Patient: sex F, age 73
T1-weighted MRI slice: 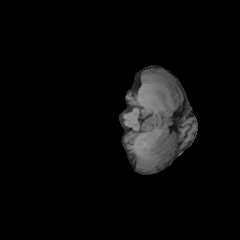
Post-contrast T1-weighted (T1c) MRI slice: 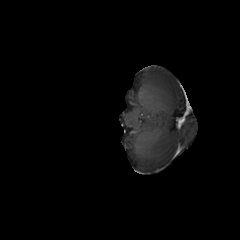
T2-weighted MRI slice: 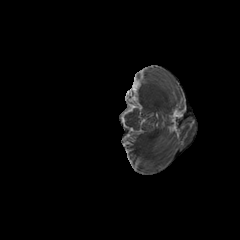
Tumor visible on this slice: no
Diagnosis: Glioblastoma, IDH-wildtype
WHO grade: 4